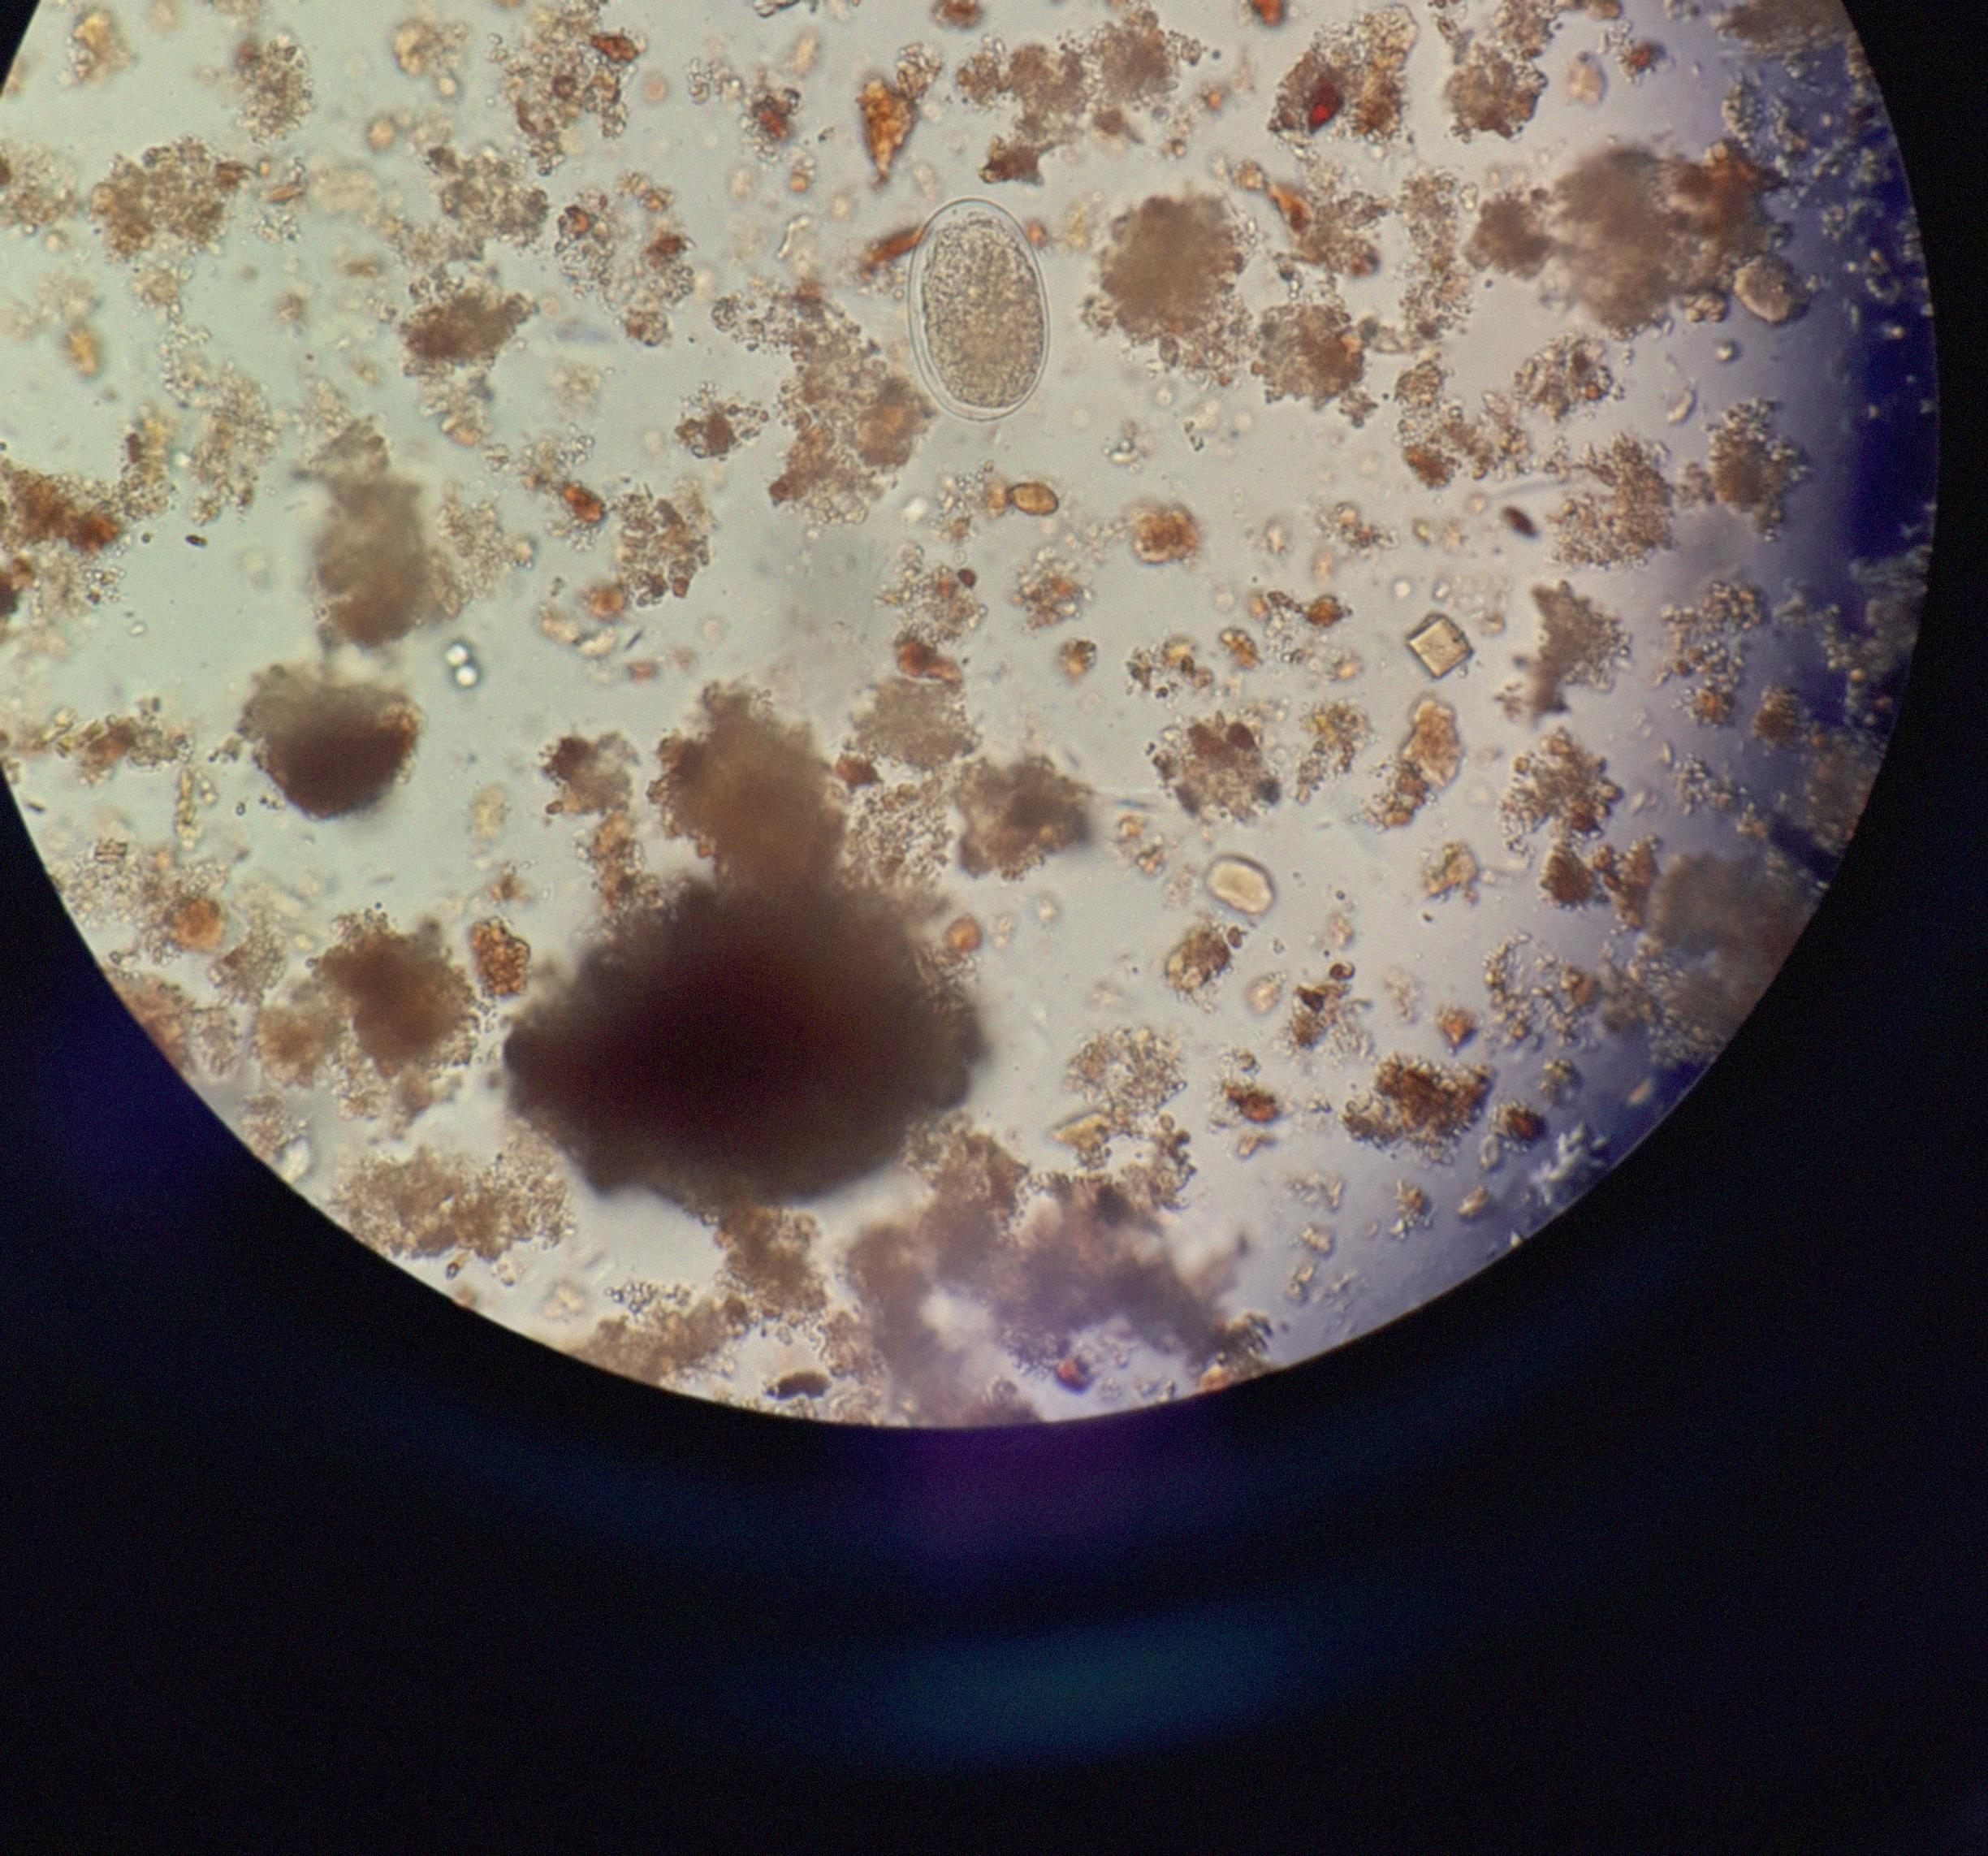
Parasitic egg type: Hookworm egg